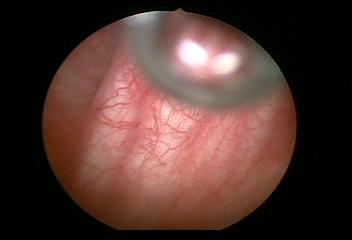
Modality: WLC
Class: Normal mucosa
Bladder cancer association: No